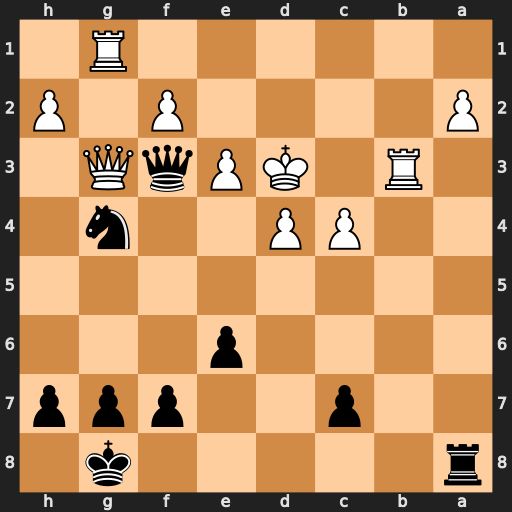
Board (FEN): r5k1/2p2ppp/4p3/8/2PP2n1/1R1KPqQ1/P4P1P/6R1
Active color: b
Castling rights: -
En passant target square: -
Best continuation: Nxf2+ Kc2 Qe2+ Kc1 g6